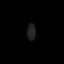
Tissue: skin
Cell type: Epithelial cells
Senescence score: 0.8123
Nuclear area (px): 140
Mean DAPI intensity: 32.4